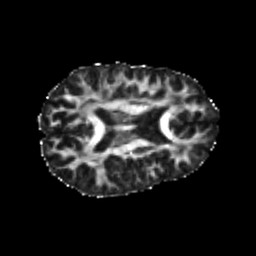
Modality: FA
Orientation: axial
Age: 21
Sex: female
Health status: healthy
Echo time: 0.074 s